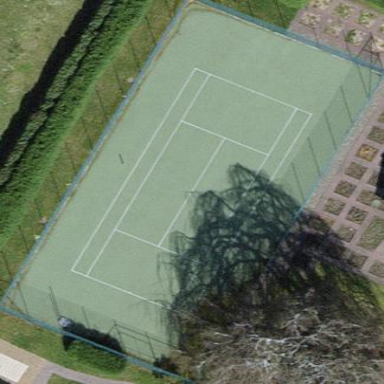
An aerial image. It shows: Tennis court on the leisure land pitch.